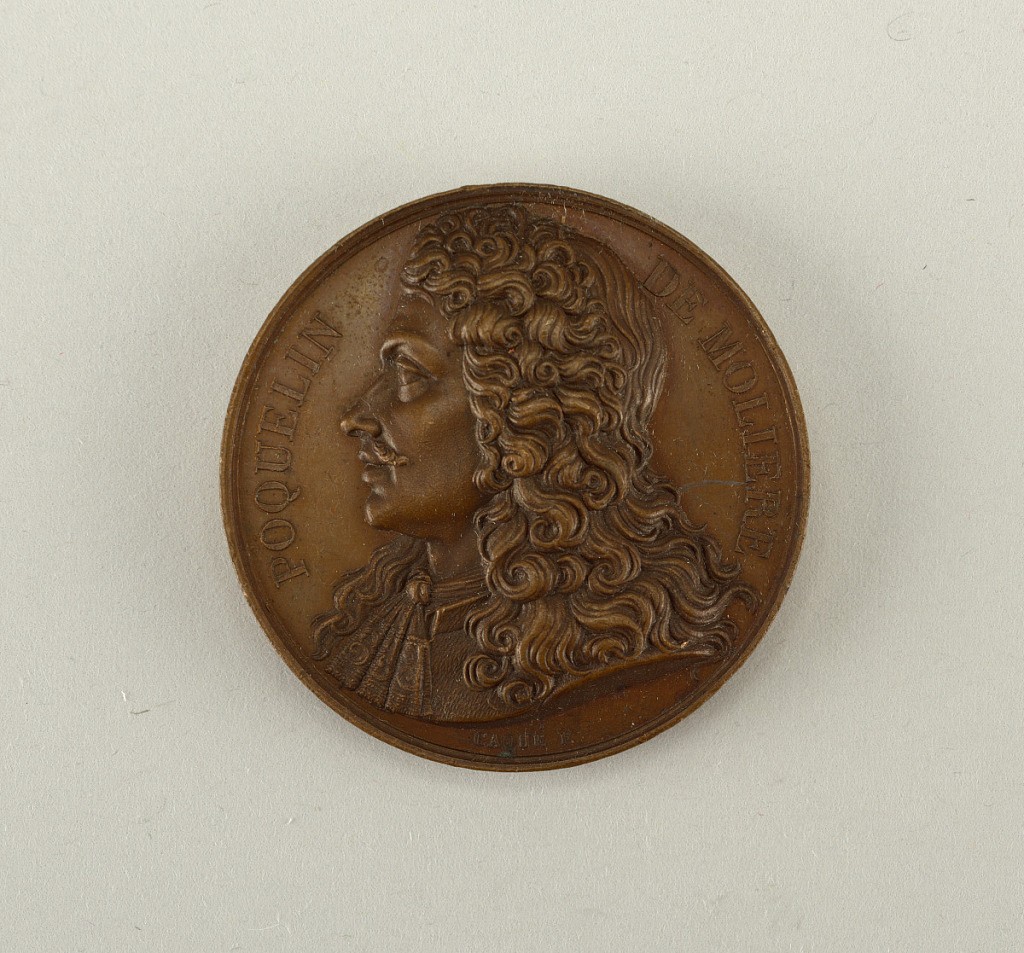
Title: Galerie métallique des grands hommes français (Great Men of France)
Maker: Armand-Auguste Caqué, French, 1793 - 1881
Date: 1821
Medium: Cast bronze
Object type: Medal
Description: Bust of Jean-Baptiste Poquelin Molière (1622 -1673).